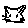
Label: cat